一年级 · 算术
妈妈给红红和东东同样多的糖果。（）剩下的糖果多

我吃了3颗

红红路 东
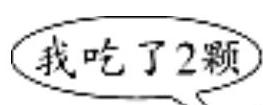
A. 红红
B. 东东
C. 无法判断
答案: A